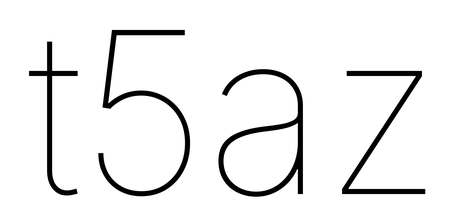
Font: Inter_Thin